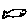
Label: fish